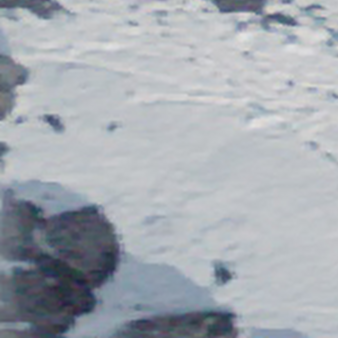
Label: other